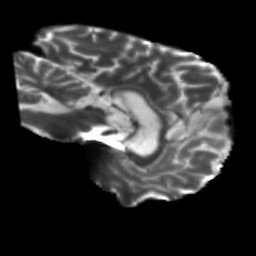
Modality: T2w
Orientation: sagittal
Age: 51
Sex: male
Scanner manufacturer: siemens
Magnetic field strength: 3 T
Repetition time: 5.25 s
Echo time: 0.08 s